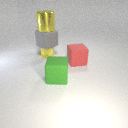
large red rubber cube behind large green rubber cube